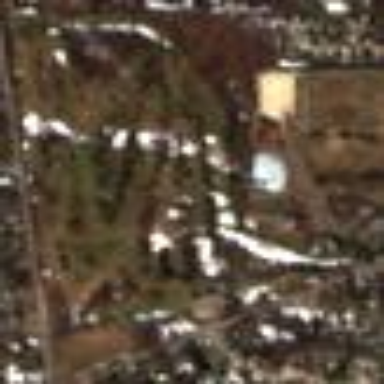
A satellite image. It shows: Golf course surrounded by greenery.